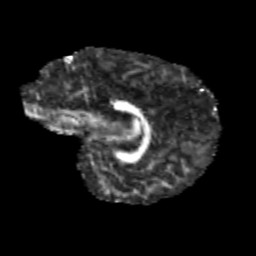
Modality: FA
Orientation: sagittal
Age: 12
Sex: male
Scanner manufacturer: siemens
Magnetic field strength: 3 T
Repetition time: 3.8 s
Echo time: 0.07 s